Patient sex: M
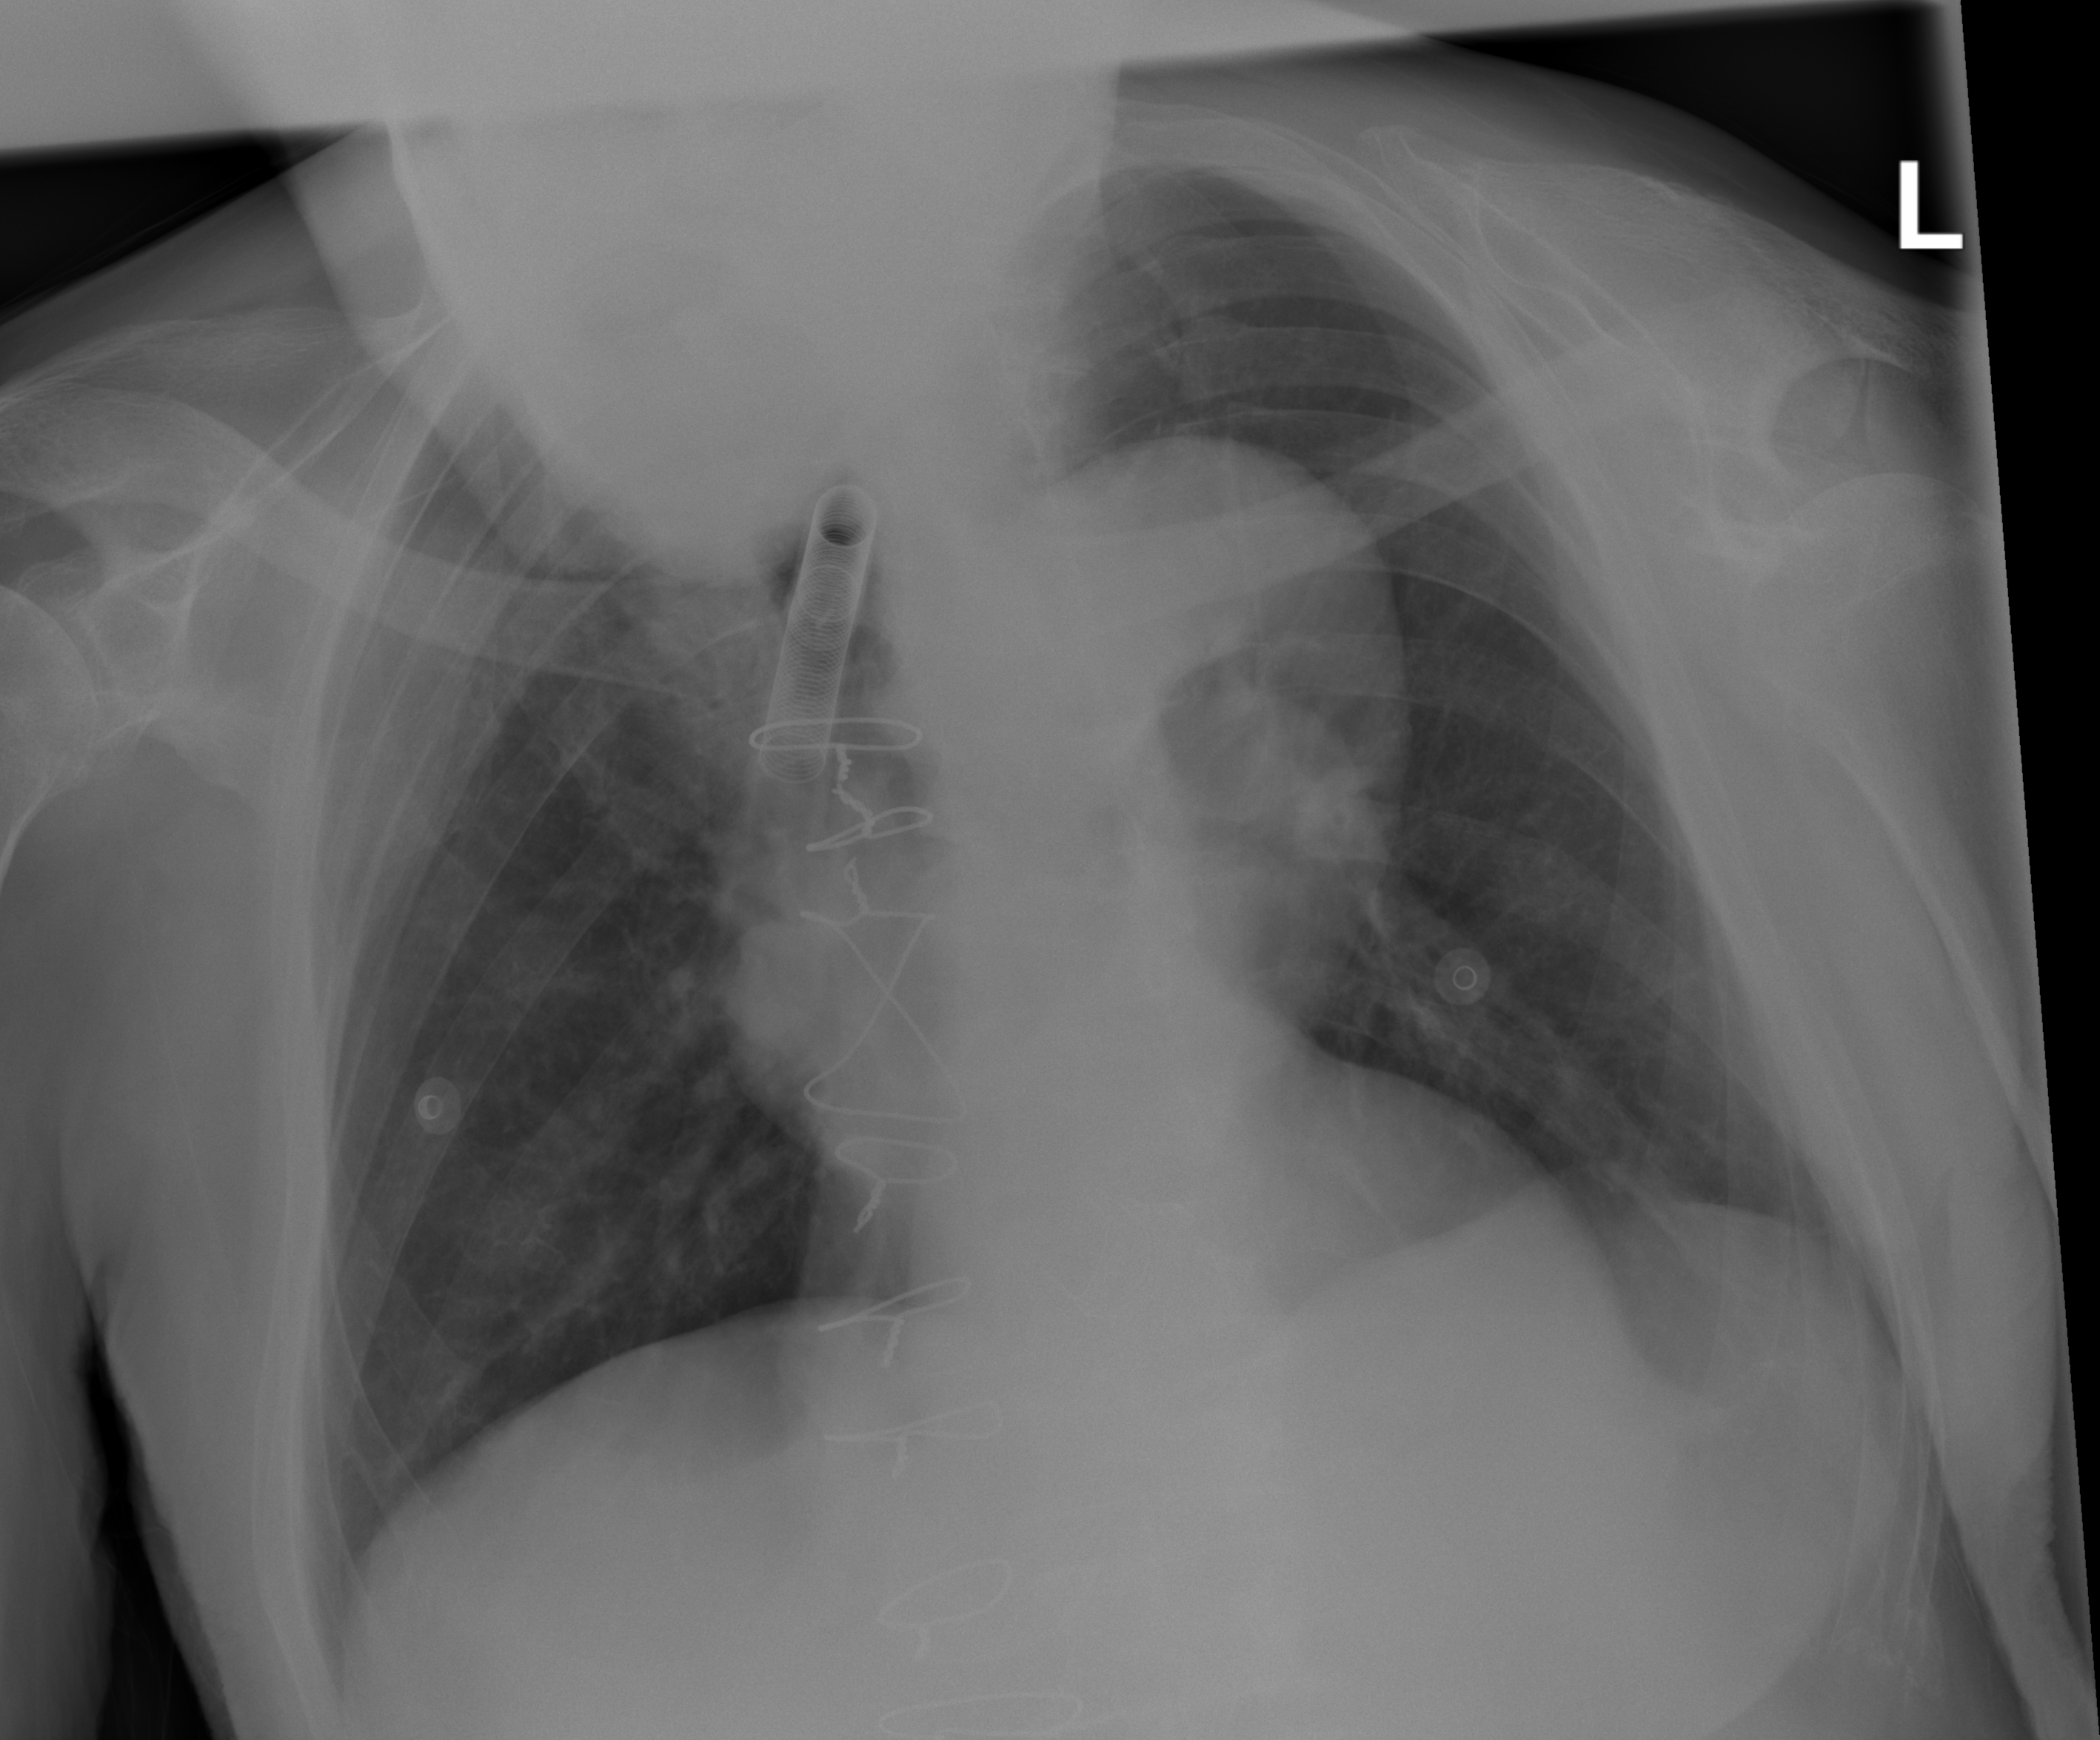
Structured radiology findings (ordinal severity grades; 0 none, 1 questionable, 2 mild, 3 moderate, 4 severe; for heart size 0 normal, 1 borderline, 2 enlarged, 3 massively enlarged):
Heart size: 1
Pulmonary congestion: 0
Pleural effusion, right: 0
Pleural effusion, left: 0
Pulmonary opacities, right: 0
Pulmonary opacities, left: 0
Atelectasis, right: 0
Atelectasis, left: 2